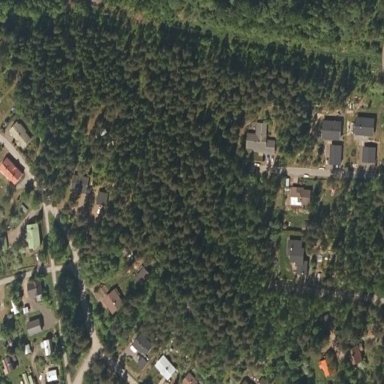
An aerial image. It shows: Evergreen needle-leaved woodland.